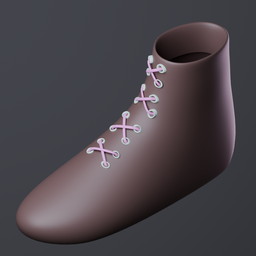
Label: people